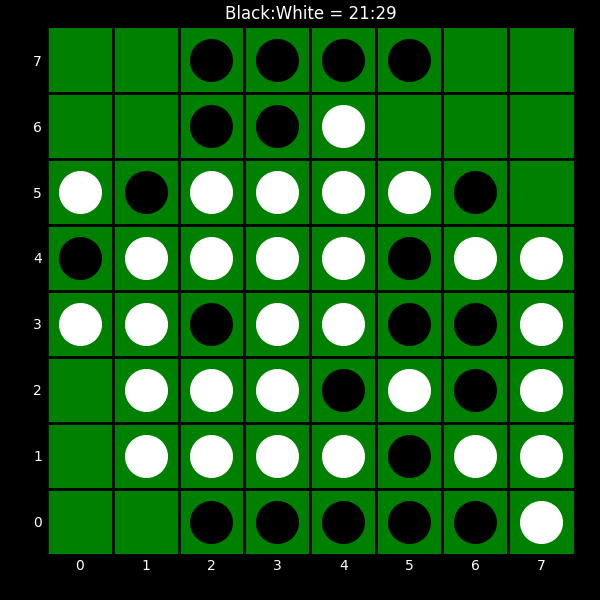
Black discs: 21
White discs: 29